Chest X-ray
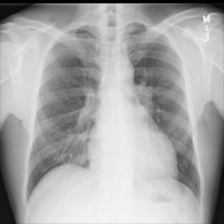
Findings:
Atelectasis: negative
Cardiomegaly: negative
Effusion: negative
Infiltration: negative
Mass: negative
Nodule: negative
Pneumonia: negative
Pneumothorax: negative
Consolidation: negative
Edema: negative
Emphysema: negative
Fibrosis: negative
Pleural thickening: negative
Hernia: negative